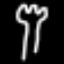
Label: fork